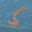
Label: 5